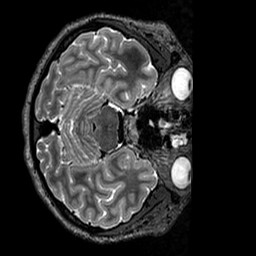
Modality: T2w
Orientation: axial
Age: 22
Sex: female
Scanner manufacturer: siemens
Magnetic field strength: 3 T
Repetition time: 3.2 s
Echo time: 0.728 s